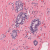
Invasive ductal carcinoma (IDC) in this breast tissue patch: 0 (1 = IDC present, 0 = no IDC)